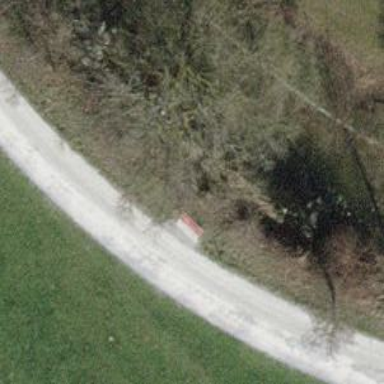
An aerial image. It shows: Red bench.